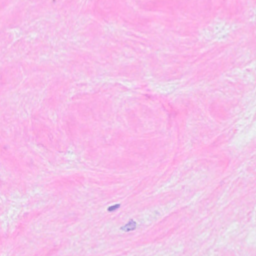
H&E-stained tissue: Breast